Question: I just started to work on React Js and Redux-Thunk. Currently, I am trying to fetch data from a url using redux-thunk. I got data successfully but the issue is that it renders 'undefined' data twice, then it gives me the desired data in props.
Here is my code.
In Actions
index.js
'''
function getData() {
return {
type: 'FETCH'
}
}
function getSuccess(data) {
return {
type: 'FETCH_SUCCESS',
payload: data
}
}
function getFailed(err) {
return {
type: 'FAILED',
payload: err
}
}
export function fetchData() {
const thunk = async function thunk(dispatch) {
try {
dispatch(getData());
const body = await fetch("http://jsonplaceholder.typicode.com/users")
const res = await body.json();
console.log("Thunk", res);
dispatch(getSuccess(res));
}
catch(err) {
dispatch(getFailed(err));
}
}
return thunk;
}
'''
In Reducers fetch.js
'''
const initialState = {
state: []
}
export default function(state=initialState , actions) {
switch(actions.type) {
case 'FETCH':
return {
...state
}
case 'FETCH_SUCCESS':
return {
...state,
data: actions.payload
}
case 'FAILED':
return {
...state
}
default:
return state;
}
}
'''
Reducers Index.js
'''
import fetch from './fetch';
import { combineReducers } from 'redux';
const rootReducer = combineReducers ({
fetch
});
export default rootReducer;
'''
App.js
'''
import React, { Component } from 'react';
import './App.css';
import Main from './component/Main';
import { createStore, applyMiddleware } from 'redux';
import rootReducer from './reducers';
import thunk from 'redux-thunk';
import { Provider } from 'react-redux';
const store = createStore(
rootReducer,
applyMiddleware(thunk)
);
console.log("STore", store.getState());
class App extends Component {
render() {
return (
<Provider store={store}>
<Main/>
</Provider>
);
}
}
export default App;
'''
Main.jsx
'''
import React, { Component } from 'react';
import { connect } from 'react-redux';
import * as actions from '../actions';
class Main extends Component {
componentWillMount() {
const { fetchData } = this.props
fetchData();
}
render() {
let mydata = this.props.data.data;
console.log("Data .....<>", mydata);
return(
<div>
Main
</div>
);
}
}
const mapStateToProps =(state)=> {
return {
data: state.fetch
}
}
export default connect(mapStateToProps, {fetchData: actions.fetchData})(Main);
'''
<URL>

Please let me know what i am doing wrong. Any help will be appreciated.
Thanks
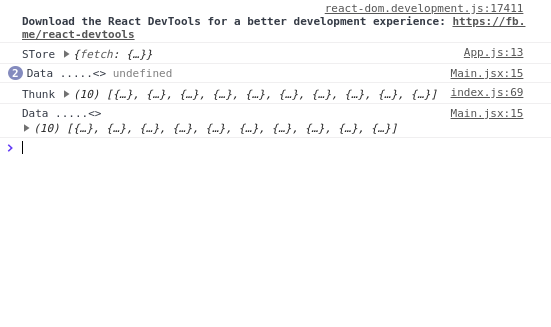
Answer: This behavior is correct. You're doing everything in the normal way, except calling async operations in 'componentWillMount' method instead of 'componentDidMount'.
Read more <URL> about it.
You need to know, that when you are using 'componentDidMount' - you are handle this in a safe way due to 'commit' phase in component lifecycle and it means that your request will be guaranteed trigger once instead of possible several times, which can be in 'render' phase.
See here the <URL> to understand this more.
Regarding several renderings - it can be explained easily.
First time, when your component is mounting you are calling asynchronous operation and it needs more time to load data than for component mounting. Thats why you are accessing 'data' property of your initialState (which is empty array), and getting 'undefined'.
When you response is ready and actions is being dispatched, redux trigger re-render of connected components with new state.
If you want to make your 'async-await' syntax works you should make lifecycle with 'async' keyword as well and 'await' your request inside.
: It's safe, but in several cases it might cause unexpected bugs, so keep in mind. Nevertheless, to use it in a such way. Read about this topic in the <URL> at SO.
I advice you to create some 'isLoading' boolean status in your reducer and keep track whether data is loaded or not.
Good luck! Hope it will helps!